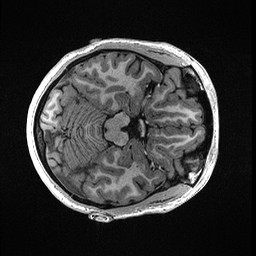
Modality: T1w
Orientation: axial
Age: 21
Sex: female
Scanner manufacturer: ge
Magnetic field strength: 3 T
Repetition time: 0.006952 s
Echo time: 0.00292 s